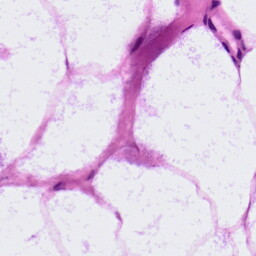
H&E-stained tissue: LymphNode